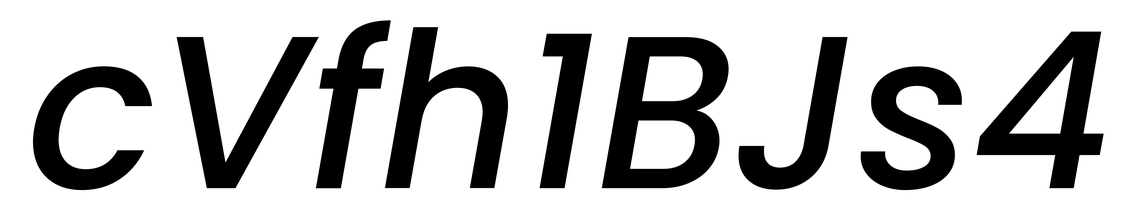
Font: Poppins-MediumItalic